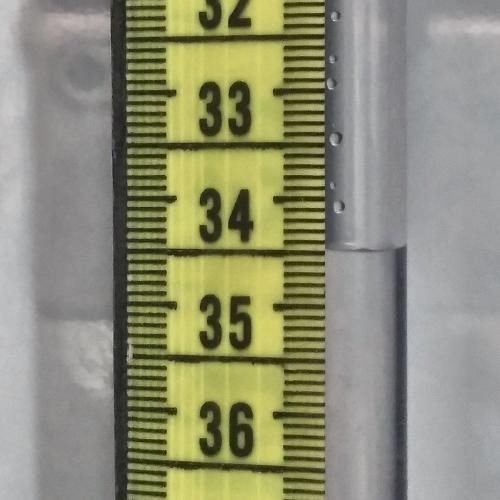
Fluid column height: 34.5 cm